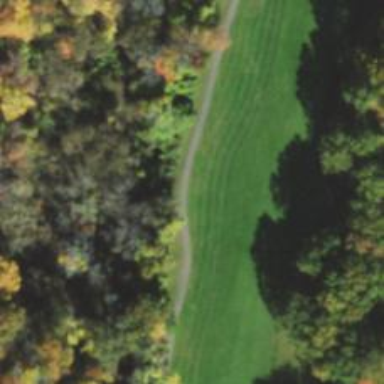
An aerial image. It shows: Pathway for golfing.